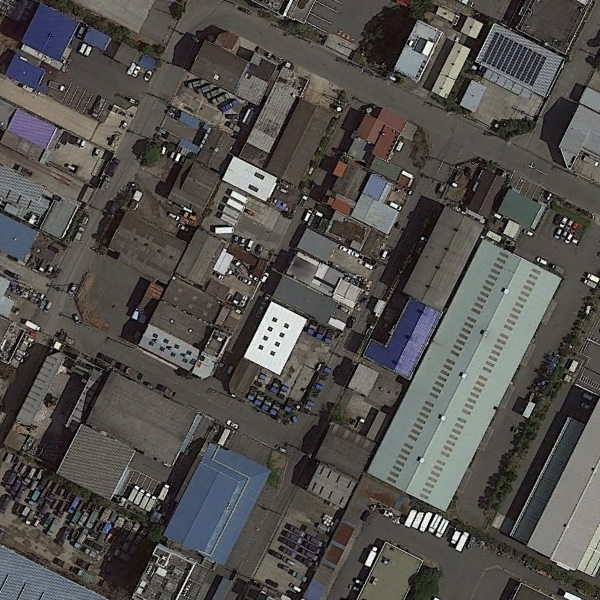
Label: Industrial